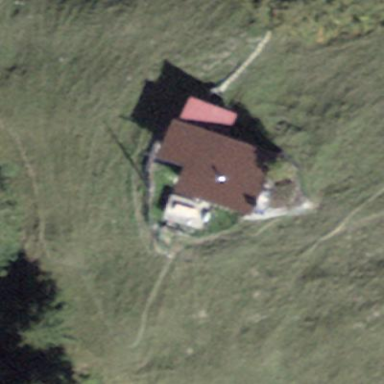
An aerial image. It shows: Cabin is depicted in the image.